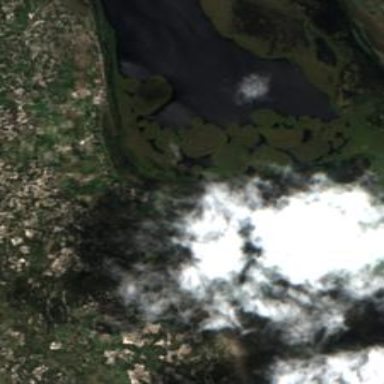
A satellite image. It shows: Beautiful lake surrounded by nature.